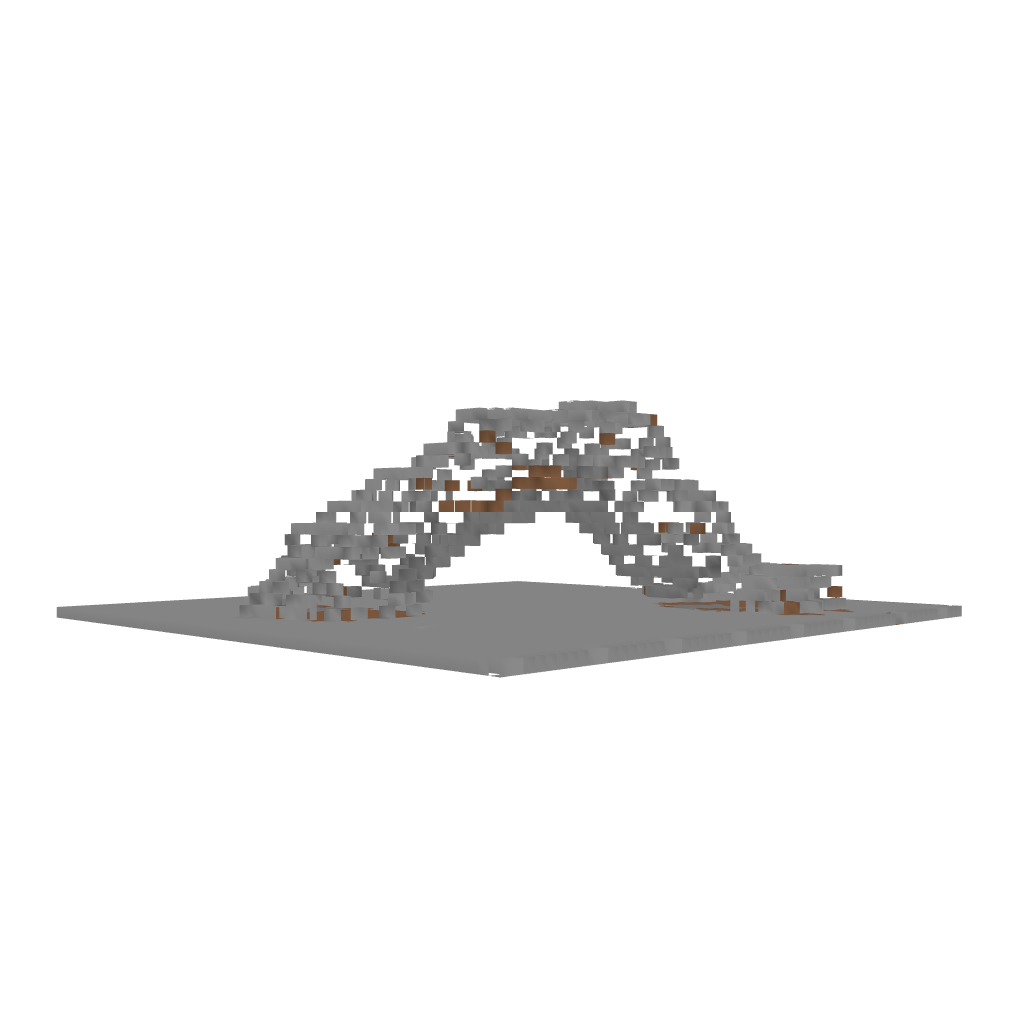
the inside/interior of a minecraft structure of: Over Hang